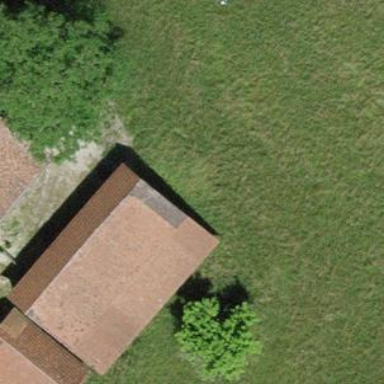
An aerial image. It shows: Rural barn.